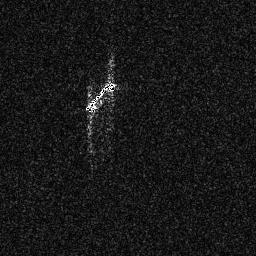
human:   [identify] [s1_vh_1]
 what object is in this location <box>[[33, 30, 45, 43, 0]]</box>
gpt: <ref>1 medium ship at the center</ref>